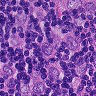
Metastatic tissue present: yes